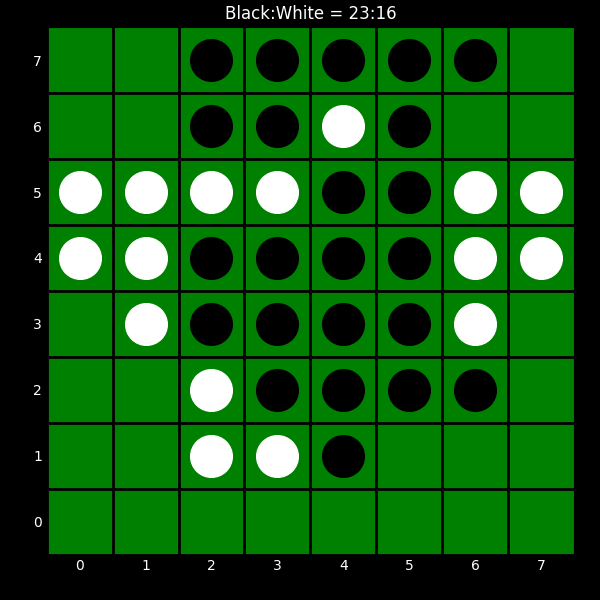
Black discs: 23
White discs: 16